Field crop: maize
Growth stage: 2
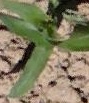
Species: maize